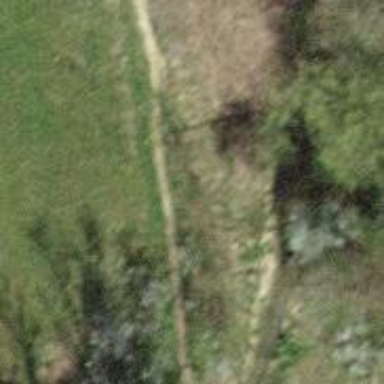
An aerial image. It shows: Dirt track road with bridge.